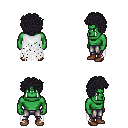
a pixel art fantasy rpg character, male body template, orc, green skin, white tattered cape, metal pants, raven curly afro hairstyle, brown shoes, four views (front, back, left, right), 2x2 character sprite sheet, small pixel art, hard edges, no anti-aliasing